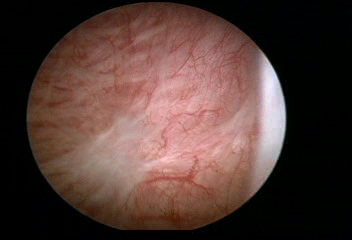
Modality: WLC
Class: Anatomical landmarks
Subclass: ResectionScar
Bladder cancer association: No
Annotated structures: Resection scar